Field crop: maize
Growth stage: 2
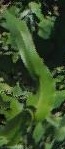
Species: maize